Question: I'm trying to build a '1px' bordered input field for a search box with ':hover' and ':focus' pseudo-classes applied to it. The catch is that the border has 1 pointed side.

Is it possible to do this properly using only CSS on only the 'input' tag? (It seems to be the most direct route for applying the pseudo-classes).
Here's what I've got so far (although the 'transform' isn't working in Chrome..) <URL>
'''
.search {
width: 30px;
height: 32px;
background: #fff;
border: 1px solid #7d8082;
border-left: 0;
position: relative;
}
.search:before {
content:"";
position: absolute;
transform: rotate(45deg);
-webkit-transform: rotate(45deg);
-moz-transform: rotate(45deg);
width: 23px;
height: 23px;
border: 1px solid #7d8082;
border-right: 0;
border-top: 0;
right: 63%;
top: 4px;
}
'''
This is obviously not taking into account the hover and focus states, which is part of the problem. I'm trying to avoid using the ':before' pseudo-element because I don't think you can apply pseudo-classes to pseudo-elements?
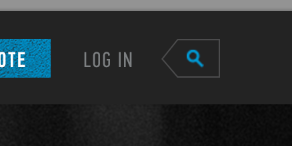
Answer: it is totally possible. You can do it without transforms too, which will make it work in every browser that supports :before and :after pseudo classes. A problem with the way you were approaching it is input elements don't allow content injection with :before and :after. The fact that it works in some browsers is a quirk and not standard. So, you will have to wrap the input in a div or something else. <URL>
'''
.search {
display:inline-block;
height: 32px;
background: #fff;
border: 1px solid #7d8082;
border-left: 0;
position: relative;
}
.search input {
width: 30px;
border:0;
line-height: 32px;
height: 32px;
}
.search:before, .search:after {
content:'';
position:absolute;
top:-1px;
width:0;
height:0;
left:-32px;
border: 17px solid transparent;
}
.search:before {
left: -34px;
border-right-color: #7d8082;
}
.search:after {
border-right-color: white;
border-width: 16px;
top:0;
}
.search:hover {
border-color: #028DC3;
}
.search:hover:before {
border-right-color:inherit;
}
'''